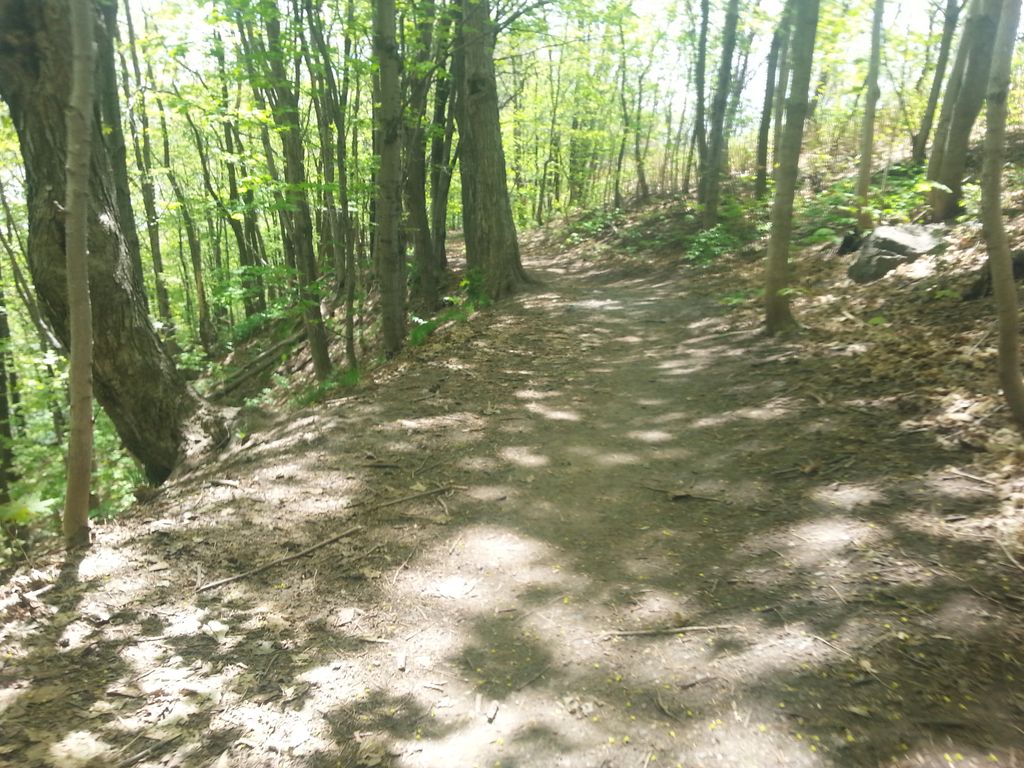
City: quebec_city